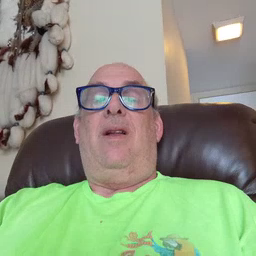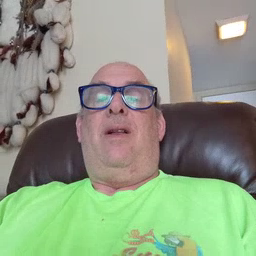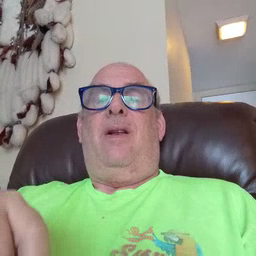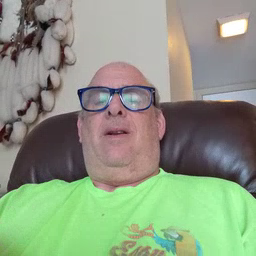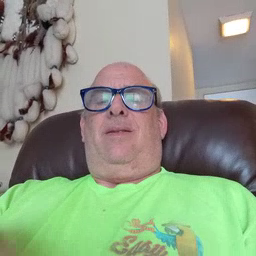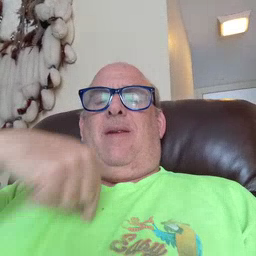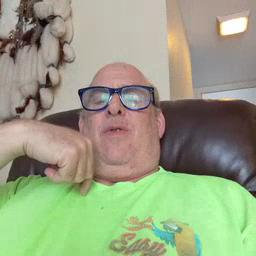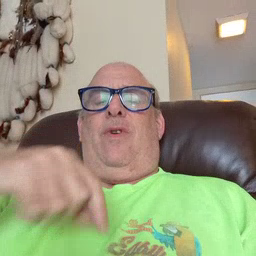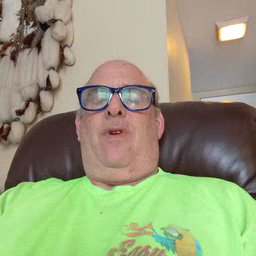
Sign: zipper